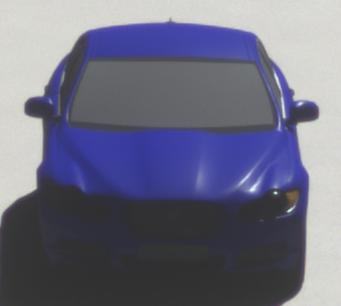
Make: Jaguar
Model: XF 3.0 V6
Detailed model: XF (X250) Limousine
Model produced from: 2010/02
Model produced until: 2010/10
Doors: 4
Color: blue
Road condition: dry road
Daytime: morning or afternoon
Contrast: high contrast